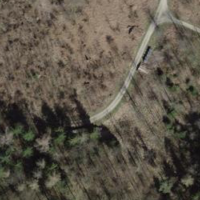
EUNIS habitat code: 41
Species observed at this site:
Lysimachia nemorum